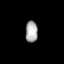
Tissue: lung
Cell type: Fibroblasts
Senescence score: 0.606
Nuclear area (px): 256
Mean DAPI intensity: 170.223